Field crop: tomato
Growth stage: 1
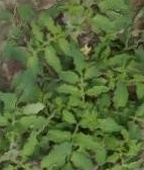
Species: tomato